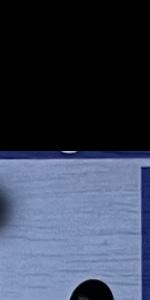
Label: Empty